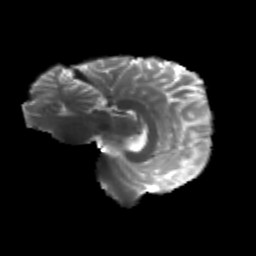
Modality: T2w
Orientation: sagittal
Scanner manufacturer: siemens
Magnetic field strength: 3 T
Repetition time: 4.16 s
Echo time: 0.0806 s